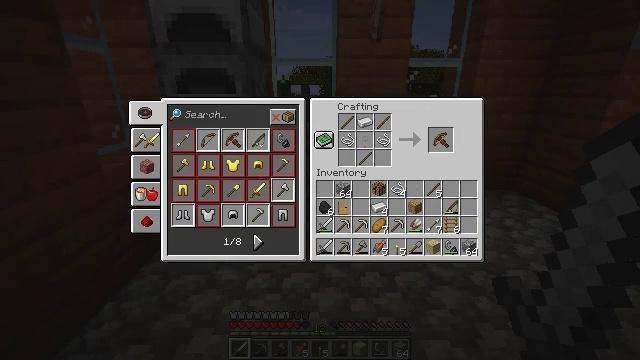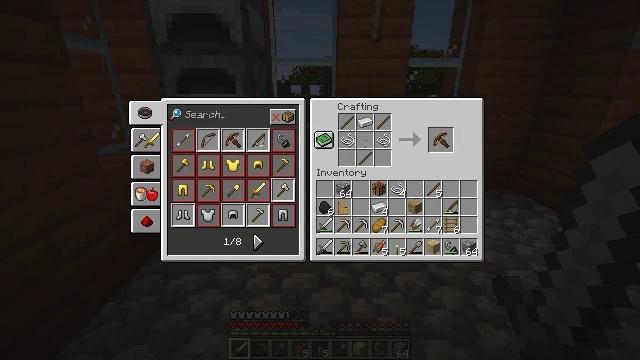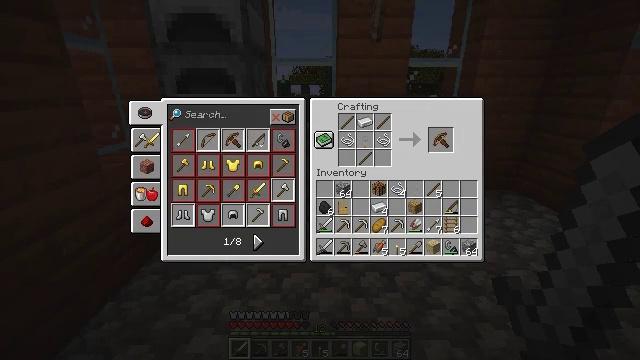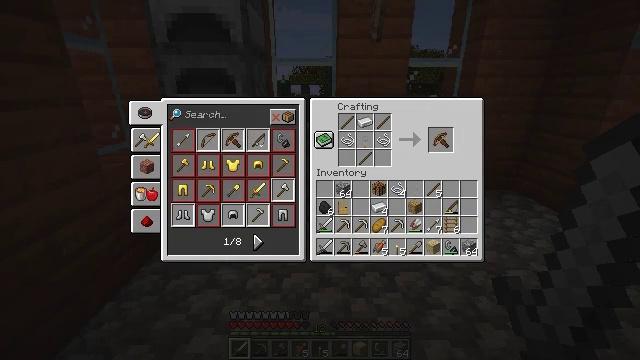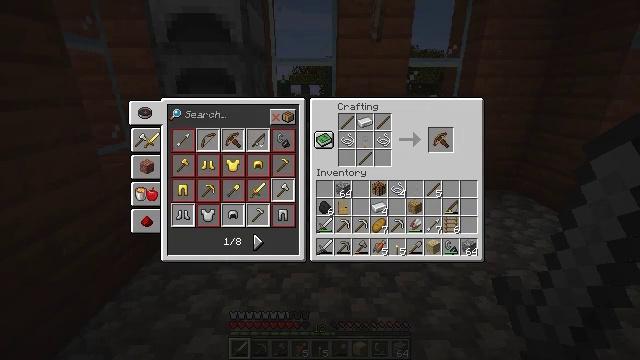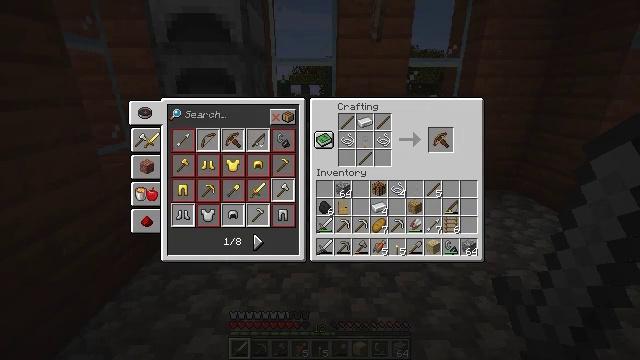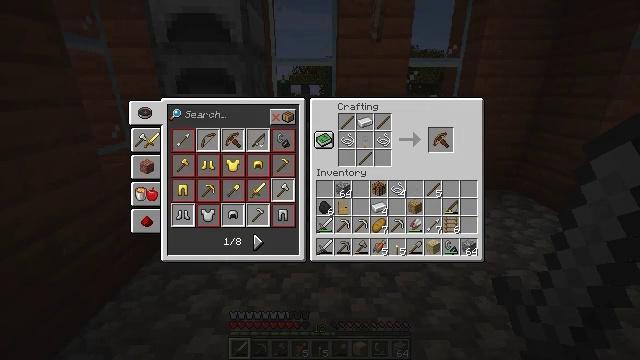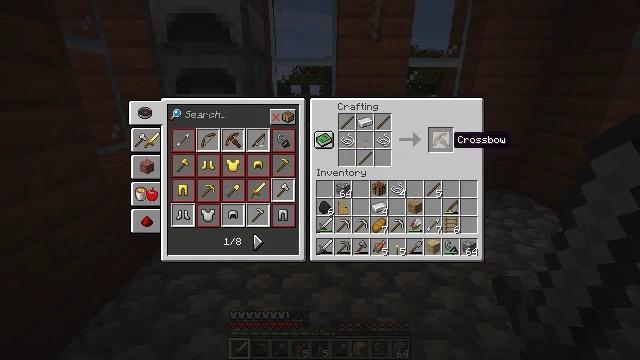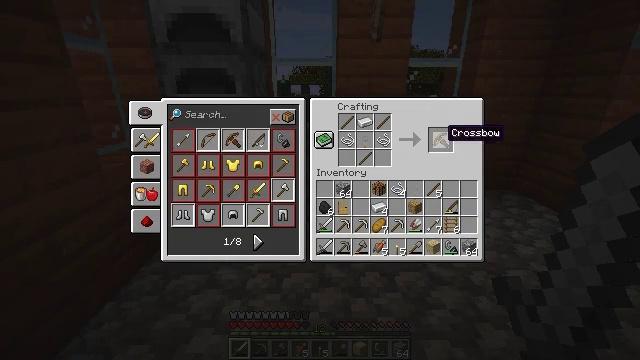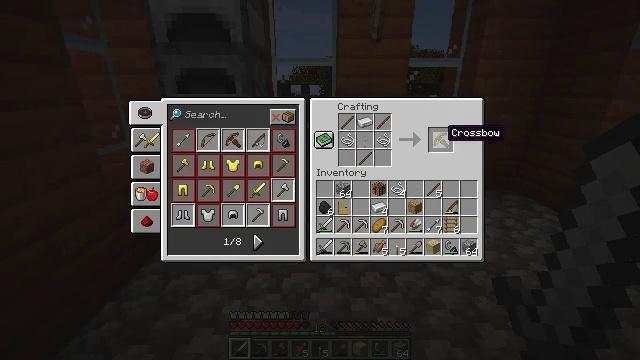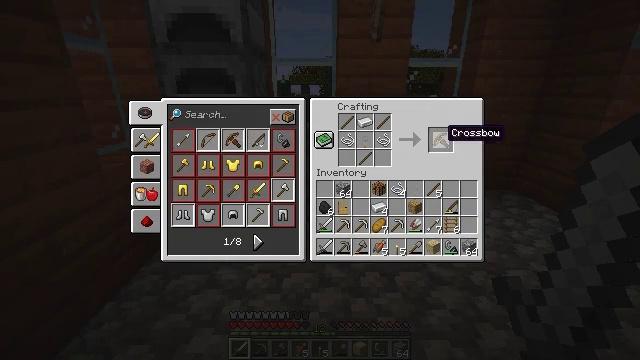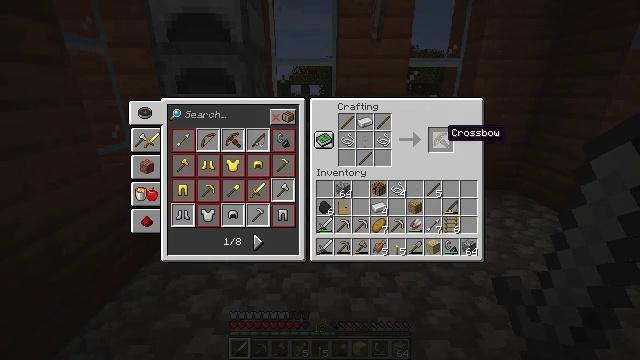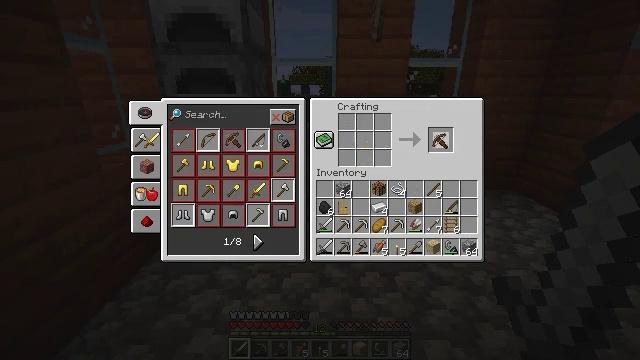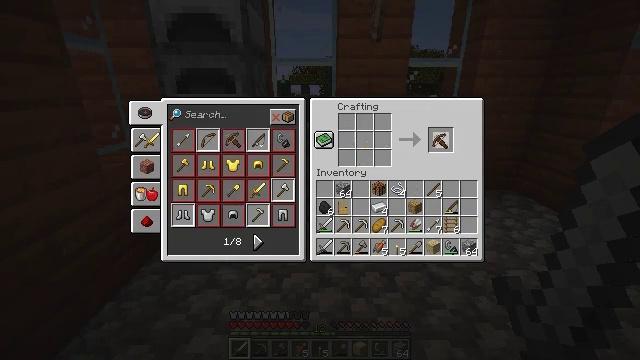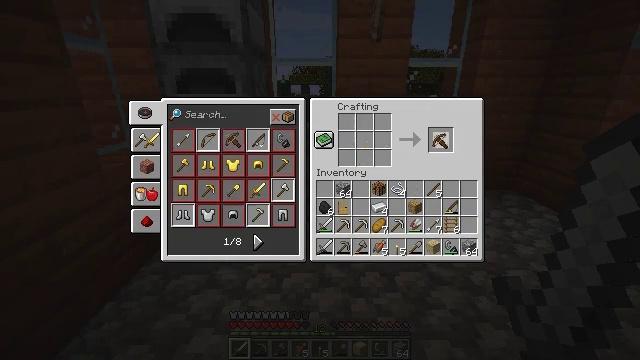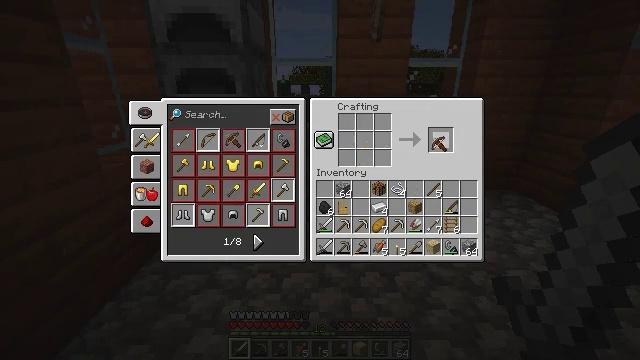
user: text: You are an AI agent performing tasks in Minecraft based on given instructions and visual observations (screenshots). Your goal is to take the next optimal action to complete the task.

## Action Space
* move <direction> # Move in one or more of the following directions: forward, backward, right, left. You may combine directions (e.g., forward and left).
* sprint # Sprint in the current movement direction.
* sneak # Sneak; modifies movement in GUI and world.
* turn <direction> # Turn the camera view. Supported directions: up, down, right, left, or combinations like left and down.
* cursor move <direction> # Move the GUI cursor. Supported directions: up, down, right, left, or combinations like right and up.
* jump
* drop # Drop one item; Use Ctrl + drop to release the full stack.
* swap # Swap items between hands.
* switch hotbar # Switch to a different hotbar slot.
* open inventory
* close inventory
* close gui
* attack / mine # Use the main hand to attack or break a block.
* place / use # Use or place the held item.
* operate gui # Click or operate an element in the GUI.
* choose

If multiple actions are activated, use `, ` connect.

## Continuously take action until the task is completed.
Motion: motion action
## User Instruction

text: Craft a crossbow.
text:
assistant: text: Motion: turn right
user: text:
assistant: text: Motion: turn right
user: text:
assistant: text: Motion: no_op
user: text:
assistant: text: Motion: no_op
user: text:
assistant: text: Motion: no_op
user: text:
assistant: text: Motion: no_op
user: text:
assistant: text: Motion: no_op
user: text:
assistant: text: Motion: turn up
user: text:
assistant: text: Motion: no_op
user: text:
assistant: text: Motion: no_op
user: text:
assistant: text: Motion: no_op
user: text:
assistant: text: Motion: attack / mine
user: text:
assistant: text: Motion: attack / mine
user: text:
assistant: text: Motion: attack / mine
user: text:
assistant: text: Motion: no_op
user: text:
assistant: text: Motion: turn down
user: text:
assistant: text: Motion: no_op